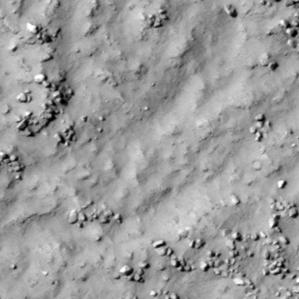
Label: non_frost